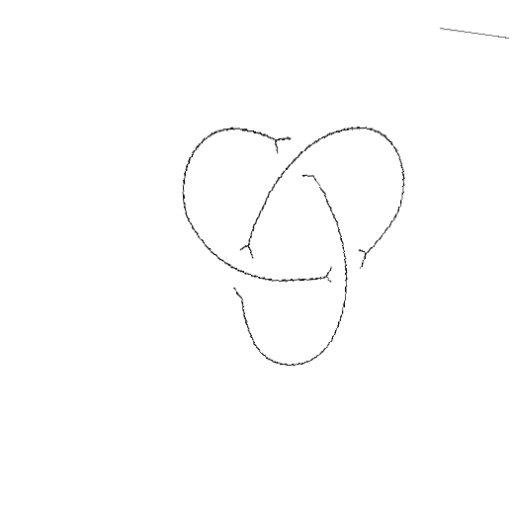
Crossing number: 3